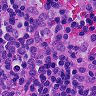
Metastatic tissue present: no